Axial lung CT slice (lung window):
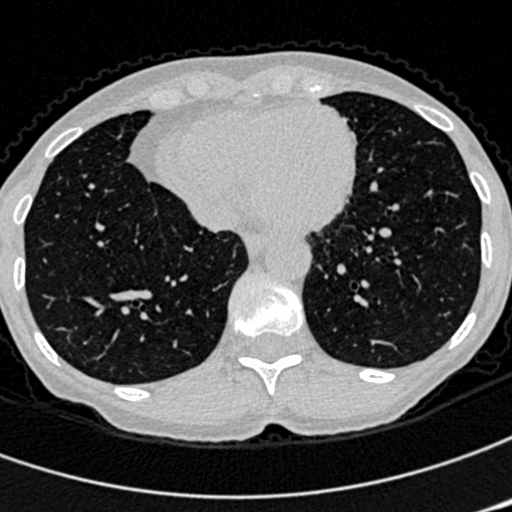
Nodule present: no